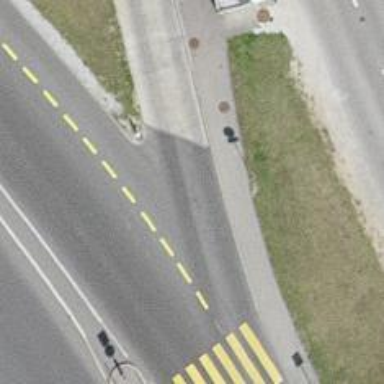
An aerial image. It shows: Service road with trolley wires for trolleybuses.